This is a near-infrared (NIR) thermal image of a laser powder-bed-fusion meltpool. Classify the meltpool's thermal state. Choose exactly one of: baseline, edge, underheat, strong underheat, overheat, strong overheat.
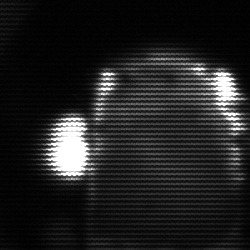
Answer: baseline